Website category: sports
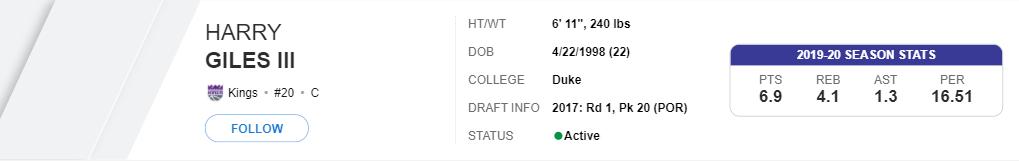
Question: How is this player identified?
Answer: Harry Giles III

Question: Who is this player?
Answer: Harry Giles III

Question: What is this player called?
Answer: Harry Giles III

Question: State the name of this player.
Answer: Harry Giles III

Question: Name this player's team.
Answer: Kings

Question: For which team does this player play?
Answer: Kings

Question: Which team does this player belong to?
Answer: Kings

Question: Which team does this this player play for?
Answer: Kings

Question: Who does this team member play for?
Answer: Kings

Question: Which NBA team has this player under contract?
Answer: Kings

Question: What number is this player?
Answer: #20

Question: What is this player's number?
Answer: #20

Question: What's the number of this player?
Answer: #20

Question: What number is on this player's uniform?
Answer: #20

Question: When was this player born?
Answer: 4/22/1998

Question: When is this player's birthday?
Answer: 4/22/1998

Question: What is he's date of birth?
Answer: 4/22/1998

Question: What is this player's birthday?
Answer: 4/22/1998

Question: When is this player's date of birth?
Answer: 4/22/1998

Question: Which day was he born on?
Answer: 4/22/1998

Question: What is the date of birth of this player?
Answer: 4/22/1998

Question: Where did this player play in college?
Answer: Duke

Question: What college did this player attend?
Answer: Duke

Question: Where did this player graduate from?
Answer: Duke

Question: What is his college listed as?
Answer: Duke

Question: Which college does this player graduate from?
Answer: Duke

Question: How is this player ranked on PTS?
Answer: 6.9

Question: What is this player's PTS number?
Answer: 6.9

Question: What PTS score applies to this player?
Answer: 6.9

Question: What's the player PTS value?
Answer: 6.9

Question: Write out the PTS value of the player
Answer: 6.9

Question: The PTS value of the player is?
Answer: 6.9

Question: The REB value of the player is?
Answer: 4.1

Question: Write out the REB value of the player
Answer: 4.1

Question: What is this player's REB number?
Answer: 4.1

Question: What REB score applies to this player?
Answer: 4.1

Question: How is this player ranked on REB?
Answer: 4.1

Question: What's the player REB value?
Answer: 4.1

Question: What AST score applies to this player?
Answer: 1.3

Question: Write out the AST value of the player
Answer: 1.3

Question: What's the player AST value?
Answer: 1.3

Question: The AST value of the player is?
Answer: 1.3

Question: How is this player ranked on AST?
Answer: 1.3

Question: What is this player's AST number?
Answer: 1.3

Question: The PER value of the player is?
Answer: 16.51

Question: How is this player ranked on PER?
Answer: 16.51

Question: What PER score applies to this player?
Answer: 16.51

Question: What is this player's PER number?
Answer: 16.51

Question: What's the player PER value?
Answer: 16.51

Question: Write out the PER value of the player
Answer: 16.51

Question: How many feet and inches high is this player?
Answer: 6' 11"

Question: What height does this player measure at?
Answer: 6' 11"

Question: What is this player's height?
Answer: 6' 11"

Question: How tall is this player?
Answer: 6' 11"

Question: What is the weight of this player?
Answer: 240 lbs

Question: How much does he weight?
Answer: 240 lbs

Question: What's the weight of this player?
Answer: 240 lbs

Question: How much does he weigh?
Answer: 240 lbs

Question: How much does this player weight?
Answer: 240 lbs